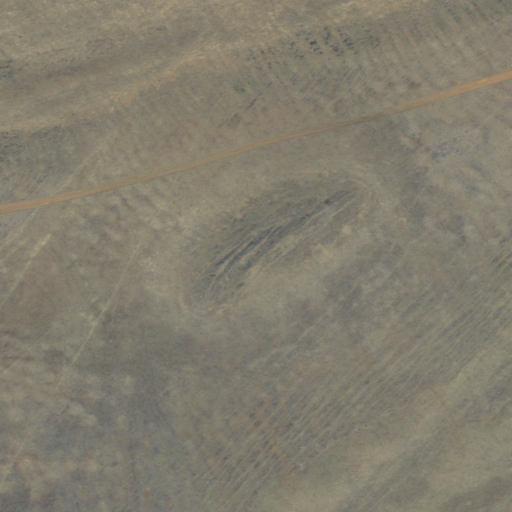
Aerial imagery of mountain in California named Sugarloaf Peak containing grassland and shrub